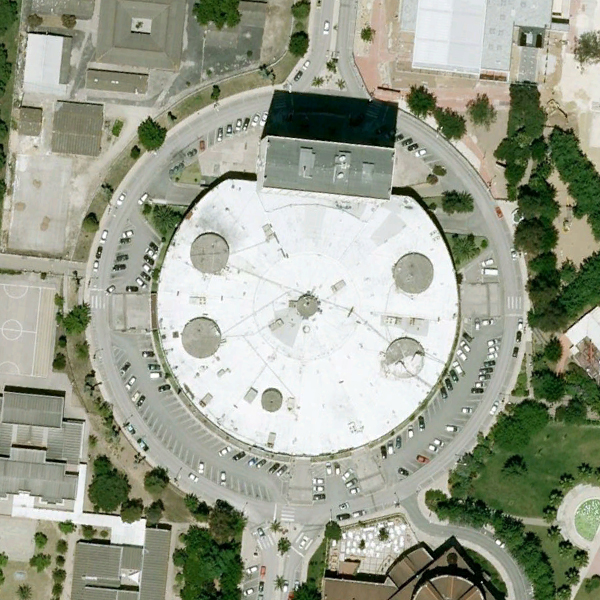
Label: Center